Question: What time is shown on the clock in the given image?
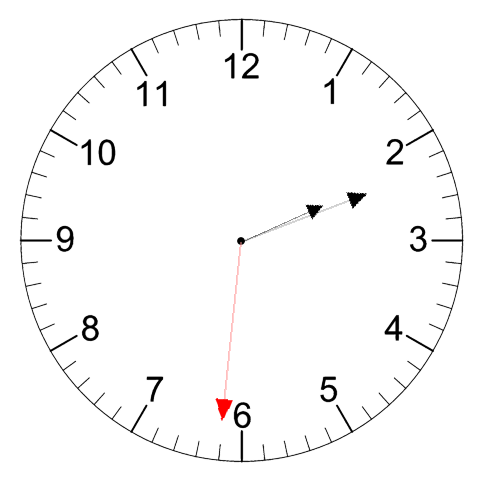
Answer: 02:11:31